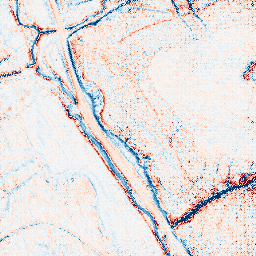
Category: edge_preserving
Decomposition family: anisotropic_diffusion
Decomposition parameters: iterations: 50
kappa: 50
gamma: 0.05
Upsampling method: regularized
Upsampling parameters: scale: 4
lambda_reg: 0.1
Upsampling scale: 4